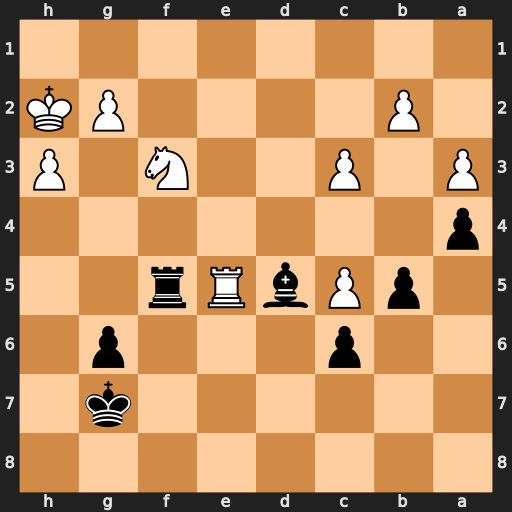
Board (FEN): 8/6k1/2p3p1/1pPbRr2/p7/P1P2N1P/1P4PK/8
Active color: b
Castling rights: -
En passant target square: -
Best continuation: Bxf3 Rxf5 gxf5 gxf3 f4